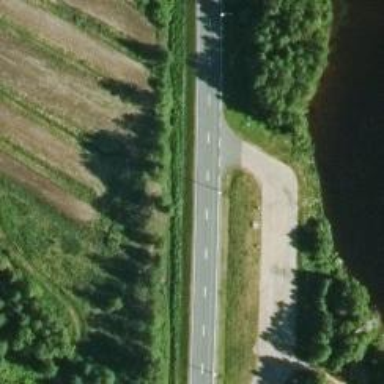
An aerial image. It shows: Asphalt trunk highway.